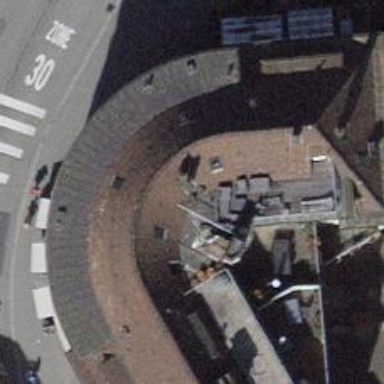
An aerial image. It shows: Pub.